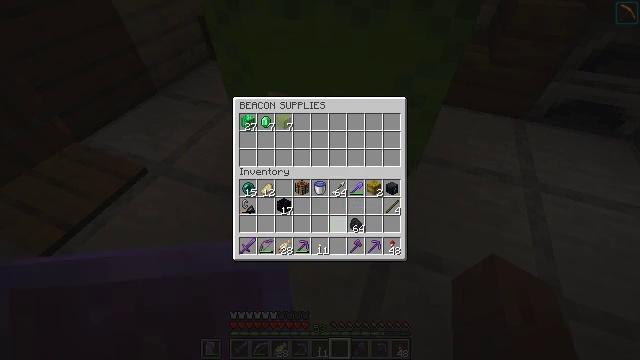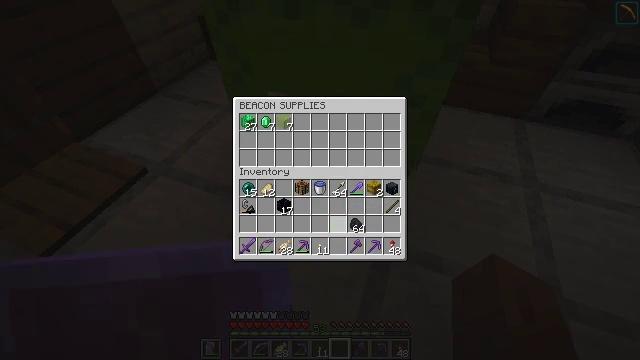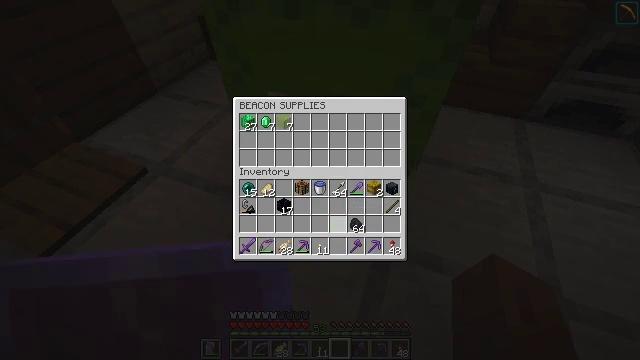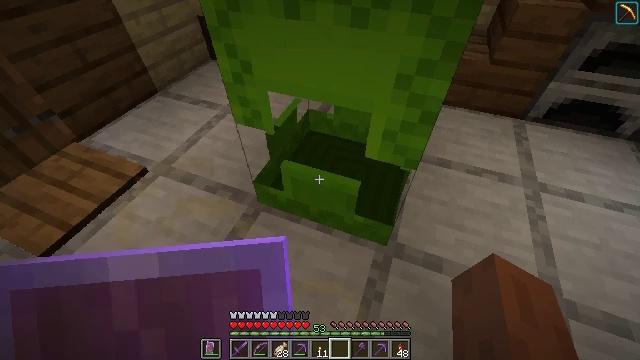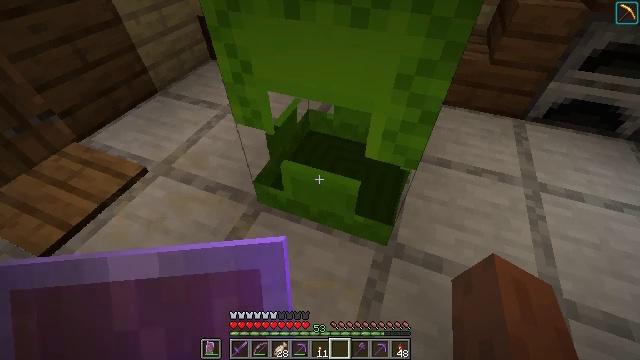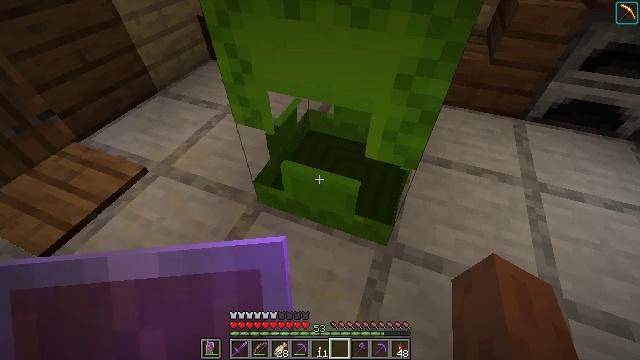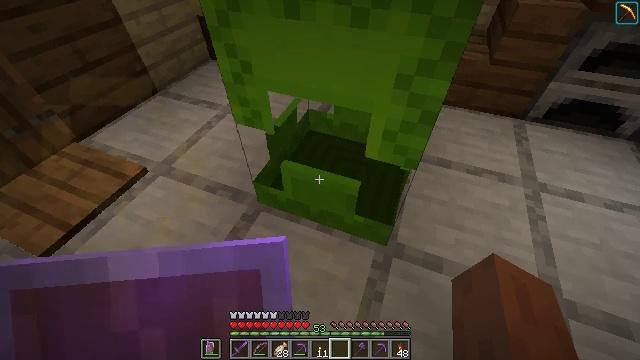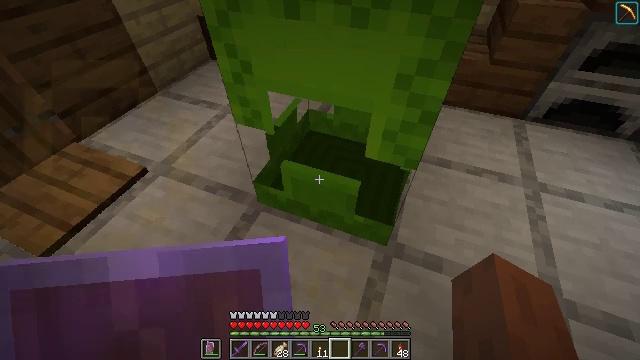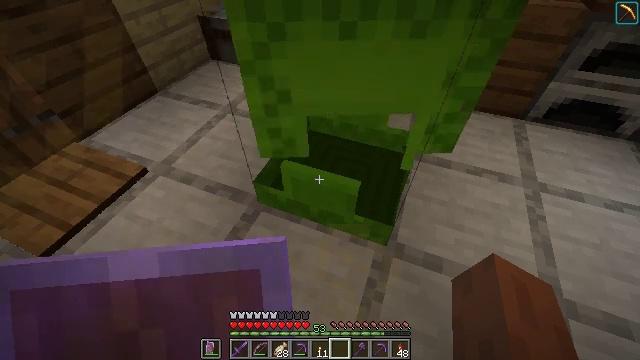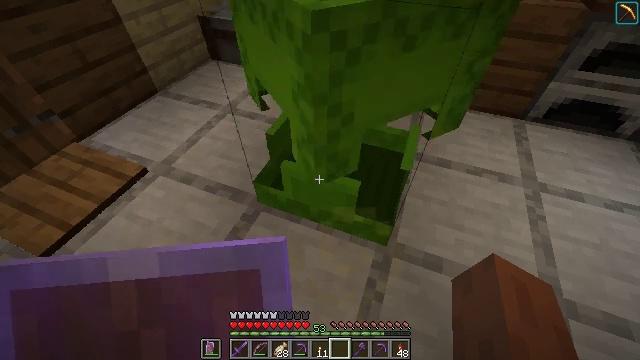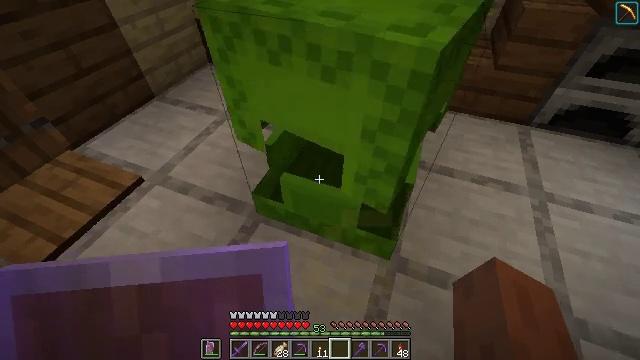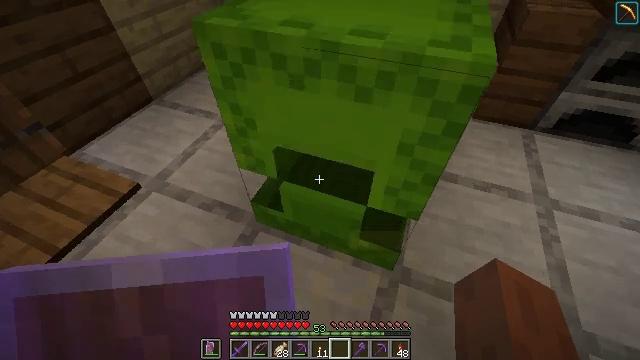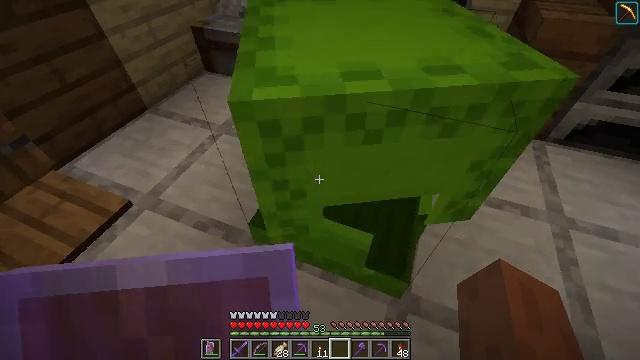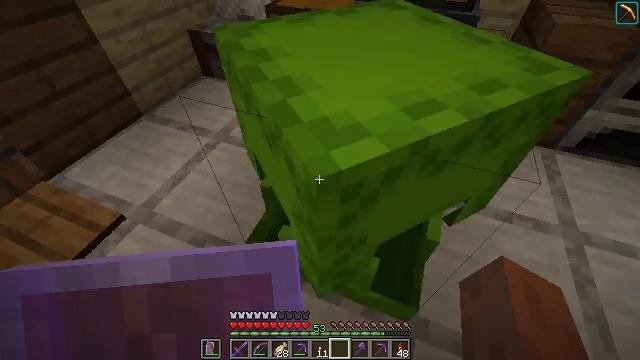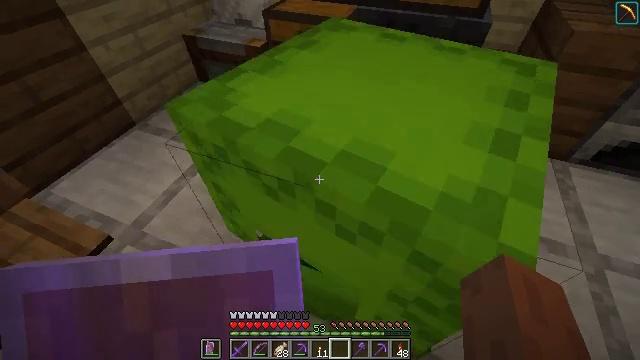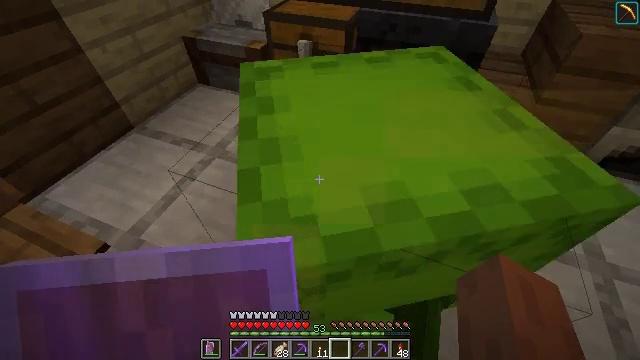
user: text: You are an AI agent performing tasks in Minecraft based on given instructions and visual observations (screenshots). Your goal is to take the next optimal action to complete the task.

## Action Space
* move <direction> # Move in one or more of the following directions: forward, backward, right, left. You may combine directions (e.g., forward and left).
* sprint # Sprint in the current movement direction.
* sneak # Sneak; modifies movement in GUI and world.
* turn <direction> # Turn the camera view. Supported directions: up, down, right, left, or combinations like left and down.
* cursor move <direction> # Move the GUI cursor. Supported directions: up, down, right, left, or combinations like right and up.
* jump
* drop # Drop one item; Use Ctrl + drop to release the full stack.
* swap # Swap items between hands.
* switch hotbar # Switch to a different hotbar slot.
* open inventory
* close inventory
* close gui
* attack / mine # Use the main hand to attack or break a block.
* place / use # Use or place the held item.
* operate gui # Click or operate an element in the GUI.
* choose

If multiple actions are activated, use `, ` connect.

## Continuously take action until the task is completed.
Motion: motion action
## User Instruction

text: Mine the lime shulker box to pick it up.
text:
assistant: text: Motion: no_op
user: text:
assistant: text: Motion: no_op
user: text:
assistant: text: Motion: no_op
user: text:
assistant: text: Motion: no_op
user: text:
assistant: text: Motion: no_op
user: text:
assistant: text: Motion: no_op
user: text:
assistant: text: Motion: no_op
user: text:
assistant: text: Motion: no_op
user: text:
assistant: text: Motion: no_op
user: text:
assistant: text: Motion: move forward
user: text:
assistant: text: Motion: move forward
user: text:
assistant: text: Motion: move forward
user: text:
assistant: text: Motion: move forward
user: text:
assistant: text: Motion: no_op
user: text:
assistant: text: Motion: no_op
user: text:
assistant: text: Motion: no_op
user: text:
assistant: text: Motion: no_op
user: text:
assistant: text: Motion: no_op
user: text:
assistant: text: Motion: no_op
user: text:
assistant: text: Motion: no_op
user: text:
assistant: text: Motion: no_op
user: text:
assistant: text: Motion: no_op
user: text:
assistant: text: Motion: no_op
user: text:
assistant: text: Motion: no_op
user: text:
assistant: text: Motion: no_op
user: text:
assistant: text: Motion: turn right
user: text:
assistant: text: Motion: turn right
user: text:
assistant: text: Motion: attack / mine
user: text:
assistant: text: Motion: attack / mine
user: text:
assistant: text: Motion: attack / mine